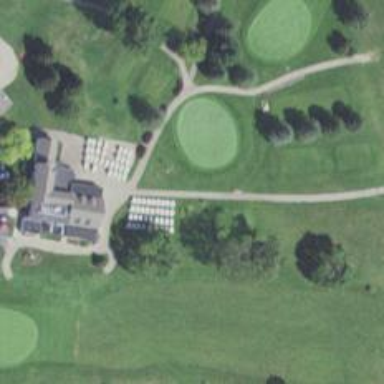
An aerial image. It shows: Pathway for golfing.